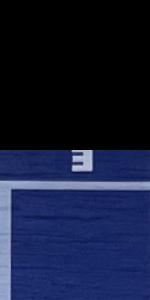
Label: Empty